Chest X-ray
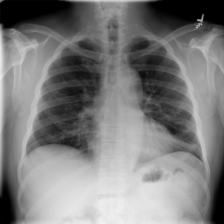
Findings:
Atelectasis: negative
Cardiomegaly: negative
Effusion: negative
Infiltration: negative
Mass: negative
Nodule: negative
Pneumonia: negative
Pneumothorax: negative
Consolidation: negative
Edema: negative
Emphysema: negative
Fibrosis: negative
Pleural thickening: negative
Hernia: negative